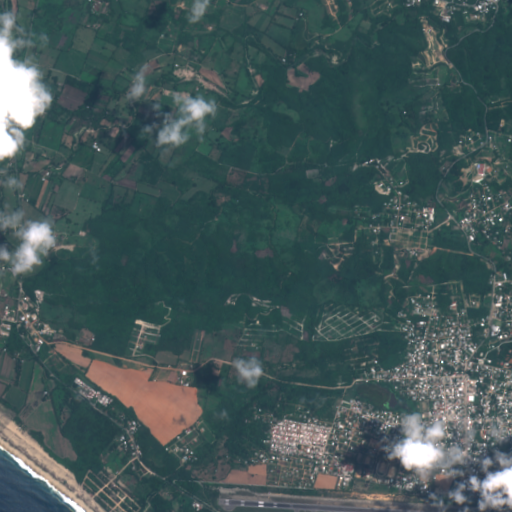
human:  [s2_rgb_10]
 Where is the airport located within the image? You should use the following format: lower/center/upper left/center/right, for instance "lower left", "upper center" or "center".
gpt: The airport is located in the lower right of the image.
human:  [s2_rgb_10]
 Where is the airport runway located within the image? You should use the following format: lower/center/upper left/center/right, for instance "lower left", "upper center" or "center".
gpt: The airport runway is located in the lower right of the image.
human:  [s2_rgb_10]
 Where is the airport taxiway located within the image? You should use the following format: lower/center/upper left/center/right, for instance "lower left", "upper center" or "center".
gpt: The airport taxiway is located in the lower center of the image.
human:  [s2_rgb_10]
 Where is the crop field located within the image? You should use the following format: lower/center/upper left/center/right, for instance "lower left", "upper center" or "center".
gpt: The crop field is located in the left of the image.
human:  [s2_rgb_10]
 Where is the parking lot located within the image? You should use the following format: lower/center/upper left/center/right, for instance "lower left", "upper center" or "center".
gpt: The parking lot is located in the lower left of the image.
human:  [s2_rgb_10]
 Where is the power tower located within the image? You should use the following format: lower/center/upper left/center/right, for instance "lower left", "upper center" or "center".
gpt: The power tower is located in the upper right of the image.
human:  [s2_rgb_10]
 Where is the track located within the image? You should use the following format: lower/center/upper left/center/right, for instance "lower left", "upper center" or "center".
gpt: The track is located in the lower right of the image.
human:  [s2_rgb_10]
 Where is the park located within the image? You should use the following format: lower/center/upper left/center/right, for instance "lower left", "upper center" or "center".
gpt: There is no park in the image.